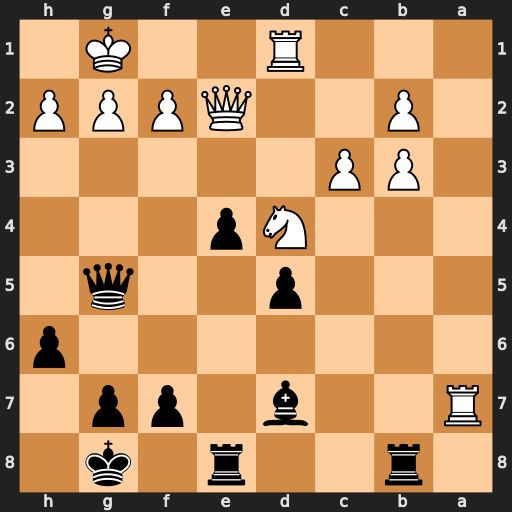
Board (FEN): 1r2r1k1/R2b1pp1/7p/3p2q1/3Np3/1PP5/1P2QPPP/3R2K1
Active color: b
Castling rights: -
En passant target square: -
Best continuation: Bg4 f3 exf3